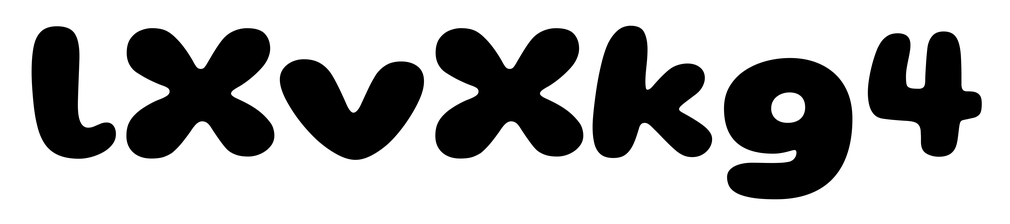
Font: Gluten_ExtraBold